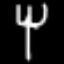
Label: fork